Current action and preconditions to check: trajectory_clear

Your task: For each precondition in the list above, predict whether it will hold at this action.

Consider the current scene as observed from the mobile robot's camera, and analyze the predicted future states of all dynamic agents (e.g., people, animals, vehicles, or any moving entities) within the NEXT SECOND.

IMPORTANT: Only answer "very likely" if you are absolutely certain—based on strong, clear evidence—that a dynamic agent will violate the precondition in the predicted future state. Do NOT answer "very likely" for unlikely, ambiguous, or low-probability risks.

Ask yourself for each precondition: Is there a high probability, with clear and convincing evidence, that the predicted future states of any dynamic agent will interfere with the predicted future state of the currently executing action within the NEXT SECOND, causing that precondition to fail?

Assess the risk level based on these predictions. Use "likely" or "very likely" if motions create a clear risk of interference.

Use "neutral" or "improbable" if agents are nearby but their predicted paths are clearly diverging or non-conflicting.

Failure Risk Categories: "very improbable", "improbable", "neutral", "likely", "very likely"

Answer Format: Output ONLY the probability_of_failure value from these categories: "very improbable", "improbable", "neutral", "likely", "very likely"

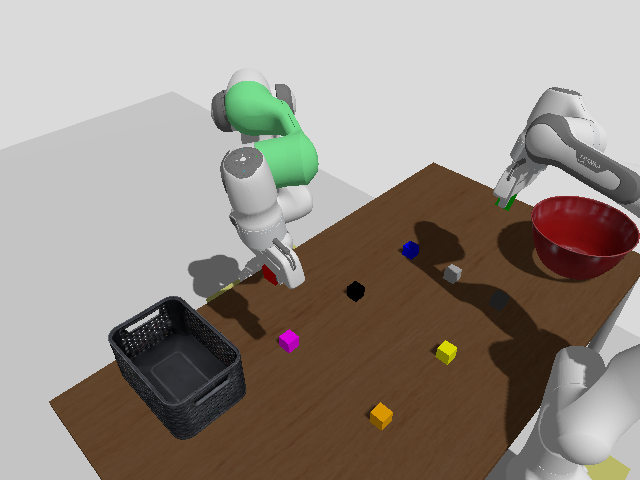

Answer: very improbable